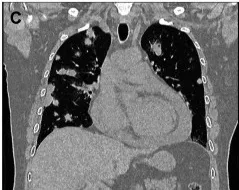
Comparison of lung metastases and cardiac mass before and after chemotherapy of Case2. Chest CT at coronal view, and . Was less than before.
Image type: radiology (ct)